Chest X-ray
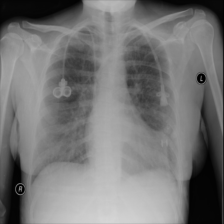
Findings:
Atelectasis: negative
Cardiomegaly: negative
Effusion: negative
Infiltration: positive
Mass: negative
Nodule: negative
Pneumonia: negative
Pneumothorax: negative
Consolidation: negative
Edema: negative
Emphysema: negative
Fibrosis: negative
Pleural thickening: negative
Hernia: negative